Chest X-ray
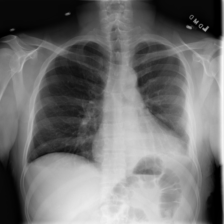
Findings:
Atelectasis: negative
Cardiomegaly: negative
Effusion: negative
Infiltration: negative
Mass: negative
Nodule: negative
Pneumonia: negative
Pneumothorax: negative
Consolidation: negative
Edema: negative
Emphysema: negative
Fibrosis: negative
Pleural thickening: negative
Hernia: negative